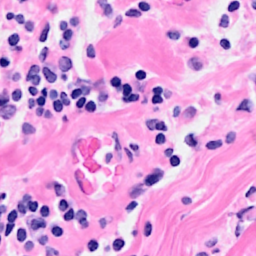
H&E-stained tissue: Breast